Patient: sex F, age 75
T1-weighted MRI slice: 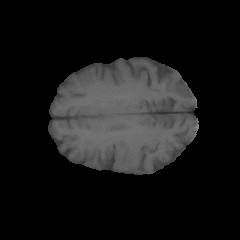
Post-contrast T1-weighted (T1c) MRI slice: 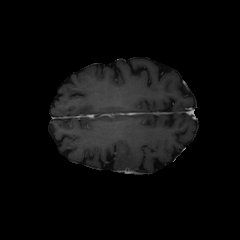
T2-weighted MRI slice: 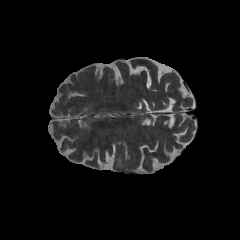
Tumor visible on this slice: yes
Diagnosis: Astrocytoma, IDH-wildtype
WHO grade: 3